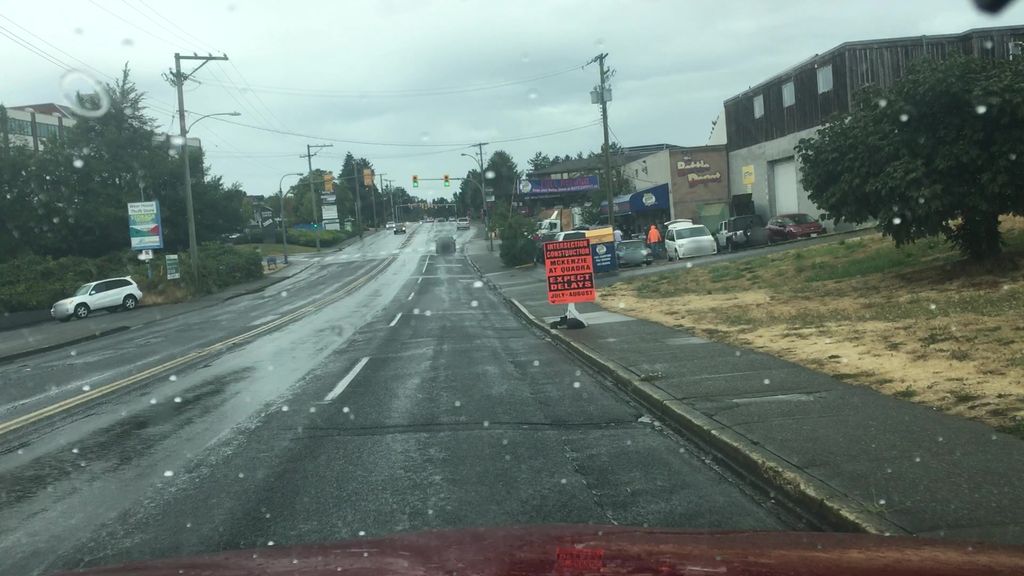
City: victoria